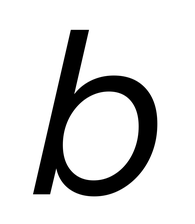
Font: InstrumentSans-Italic_Italic